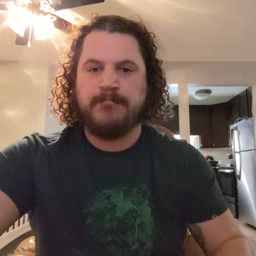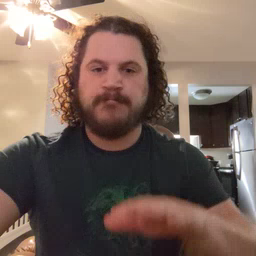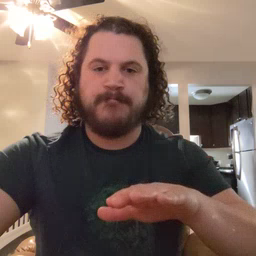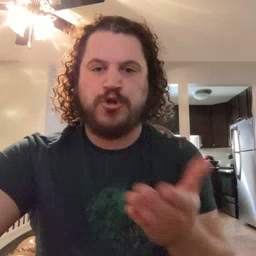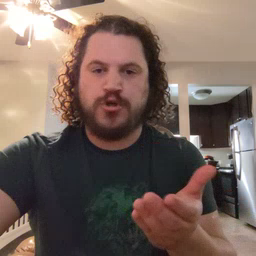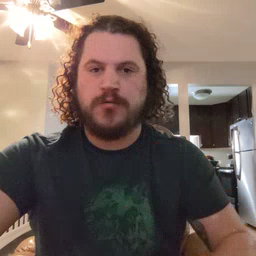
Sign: book